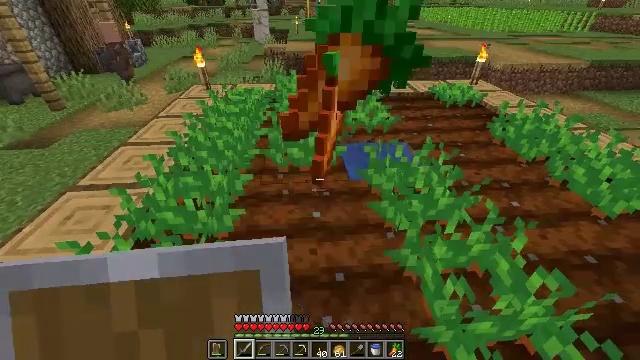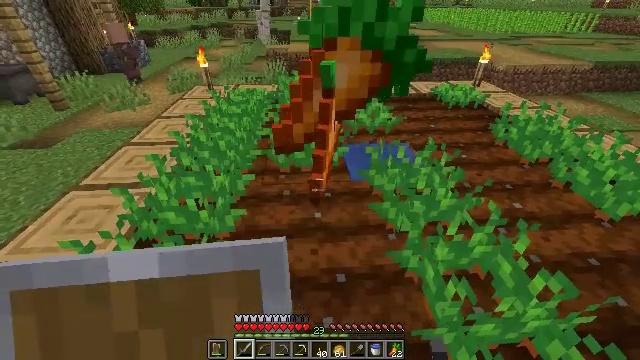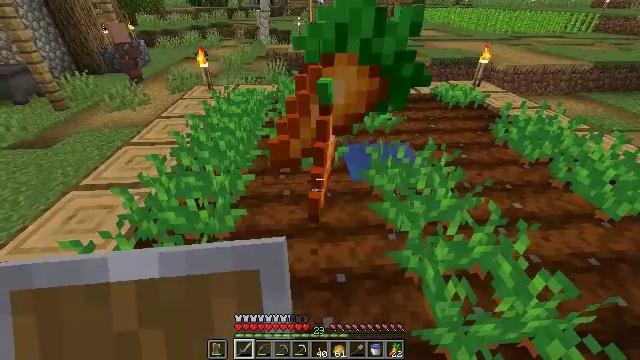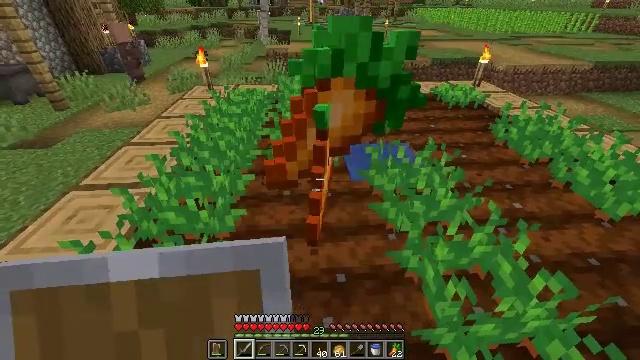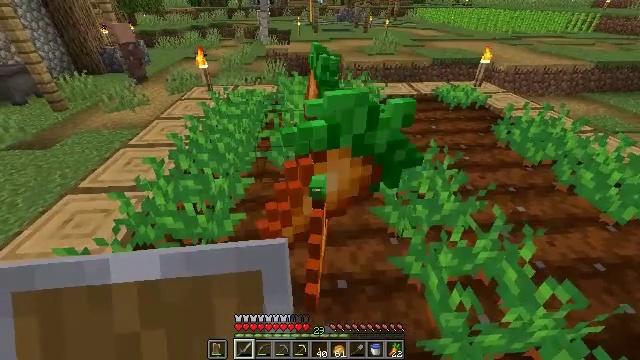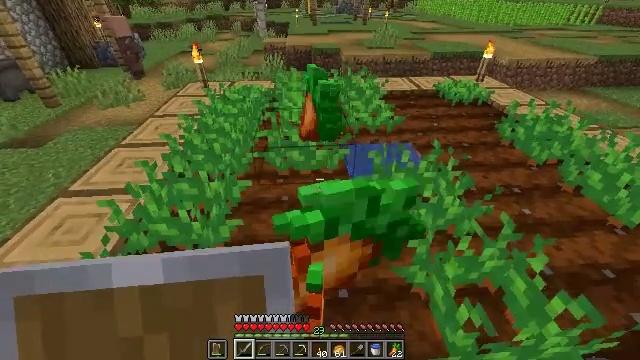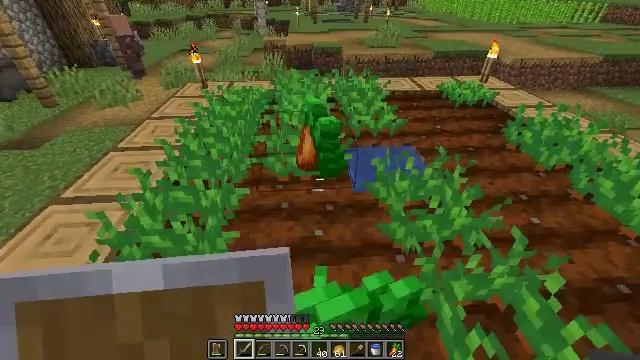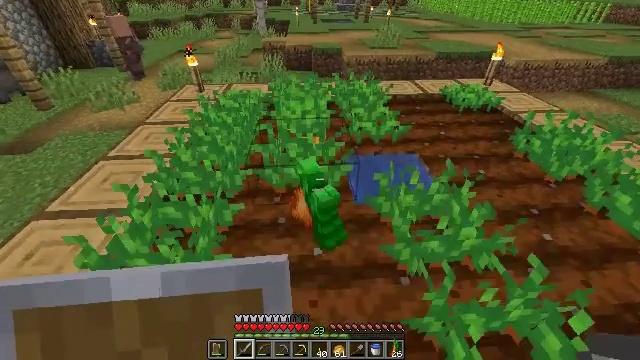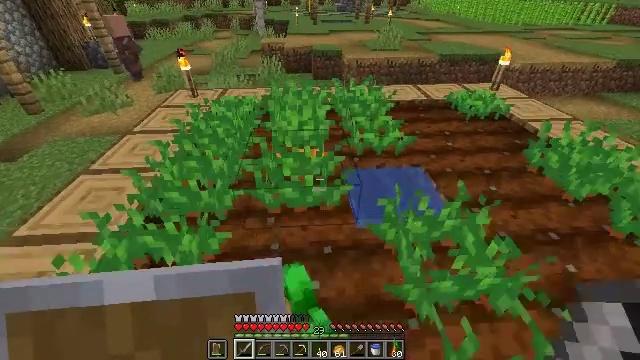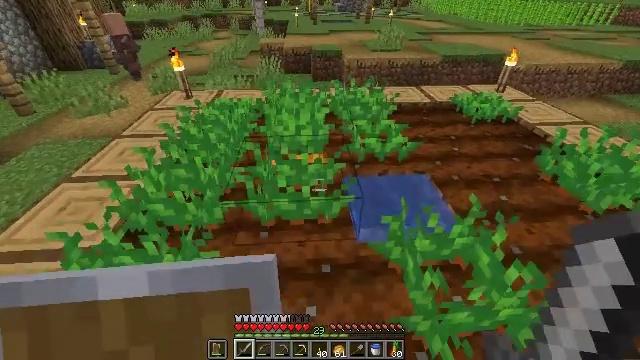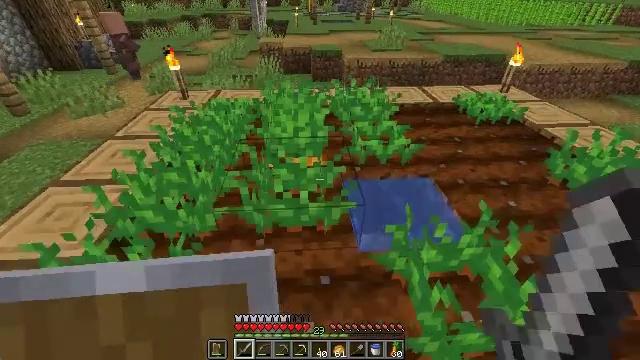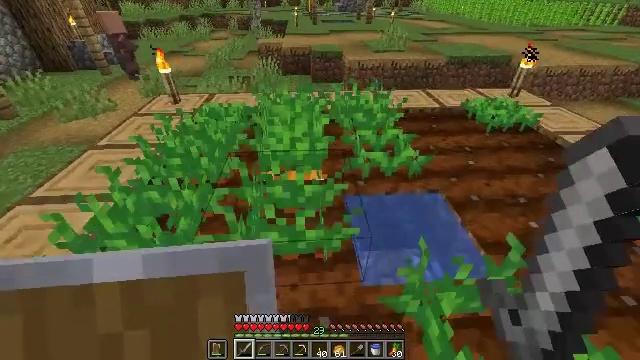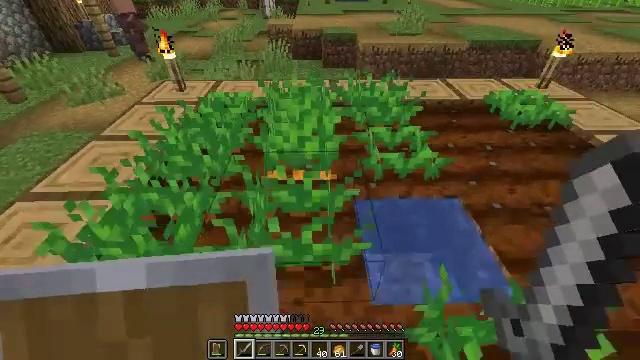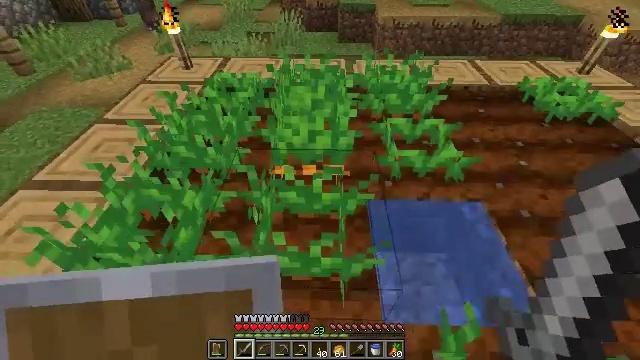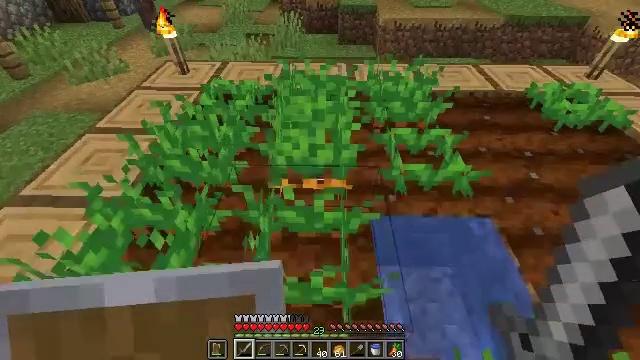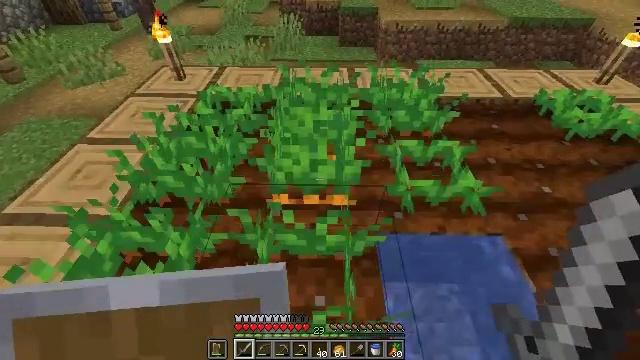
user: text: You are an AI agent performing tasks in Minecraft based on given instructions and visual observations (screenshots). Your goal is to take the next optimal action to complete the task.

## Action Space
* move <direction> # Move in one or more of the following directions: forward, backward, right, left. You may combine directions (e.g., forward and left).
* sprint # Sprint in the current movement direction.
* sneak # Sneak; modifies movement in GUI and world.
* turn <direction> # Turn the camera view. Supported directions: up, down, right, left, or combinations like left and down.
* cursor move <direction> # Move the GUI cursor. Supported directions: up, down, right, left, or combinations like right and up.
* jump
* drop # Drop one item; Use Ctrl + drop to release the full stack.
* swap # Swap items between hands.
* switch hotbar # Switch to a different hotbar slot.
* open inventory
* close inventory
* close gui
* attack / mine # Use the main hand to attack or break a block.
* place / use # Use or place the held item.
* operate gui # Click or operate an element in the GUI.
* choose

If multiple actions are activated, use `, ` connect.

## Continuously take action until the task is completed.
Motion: motion action
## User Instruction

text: Retrieve carrots by attacking the plant.
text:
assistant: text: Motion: no_op
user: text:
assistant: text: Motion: no_op
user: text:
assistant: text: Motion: no_op
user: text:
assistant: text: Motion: move forward
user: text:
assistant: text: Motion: move forward, turn down
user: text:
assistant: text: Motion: move forward
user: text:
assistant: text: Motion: move forward
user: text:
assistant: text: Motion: move forward
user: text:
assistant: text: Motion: move forward
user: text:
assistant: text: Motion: move forward
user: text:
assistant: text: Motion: move forward
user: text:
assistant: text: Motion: move forward, turn left and down
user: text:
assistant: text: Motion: move forward, turn left and down
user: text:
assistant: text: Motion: move forward
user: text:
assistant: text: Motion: move forward
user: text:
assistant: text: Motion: move forward
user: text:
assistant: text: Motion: no_op
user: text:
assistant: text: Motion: no_op
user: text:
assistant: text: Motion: attack / mine
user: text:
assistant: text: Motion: attack / mine
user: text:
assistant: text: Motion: no_op
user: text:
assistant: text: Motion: no_op
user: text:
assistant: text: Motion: no_op
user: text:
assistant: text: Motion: no_op
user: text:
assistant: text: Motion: no_op